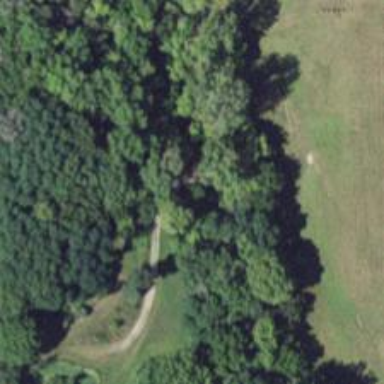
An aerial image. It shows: Disc golf course for leisure activity.